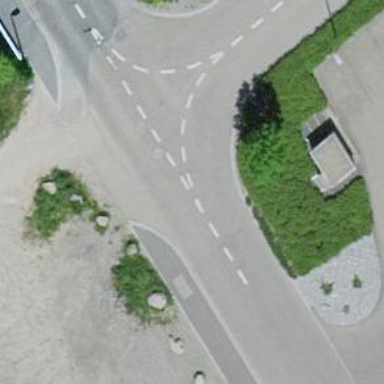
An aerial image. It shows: Kerb serving as barrier.